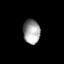
Tissue: lung
Cell type: T cells
Senescence score: 0.228
Nuclear area (px): 406
Mean DAPI intensity: 157.431